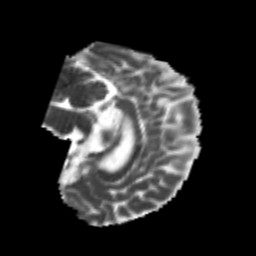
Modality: MD
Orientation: sagittal
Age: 20
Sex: female
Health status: healthy
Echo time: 0.074 s